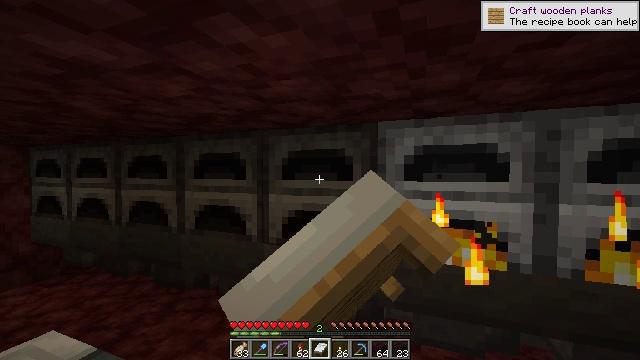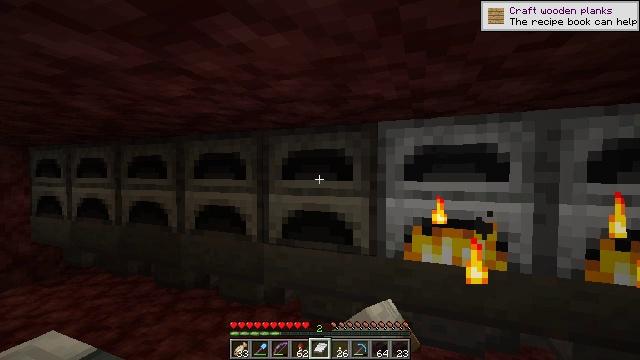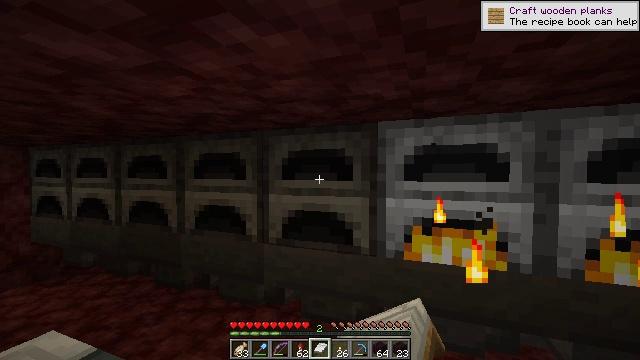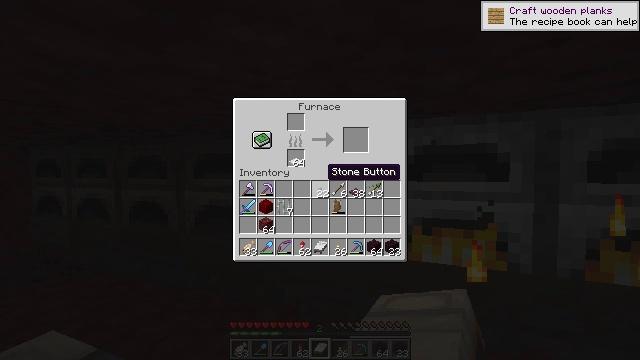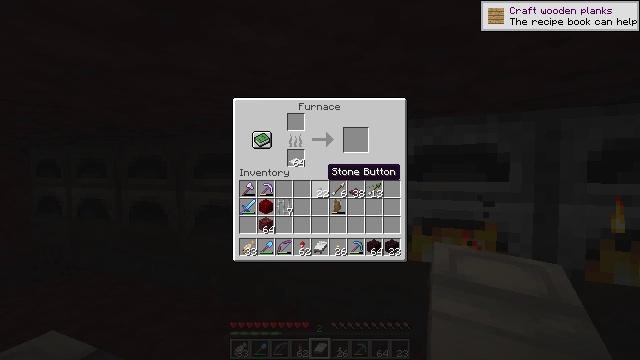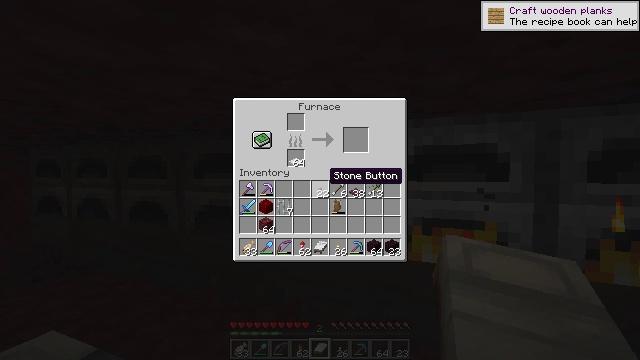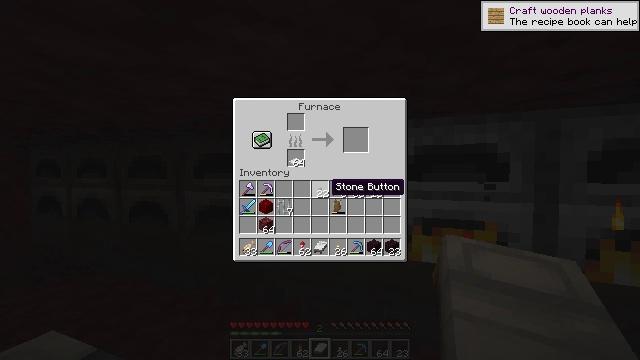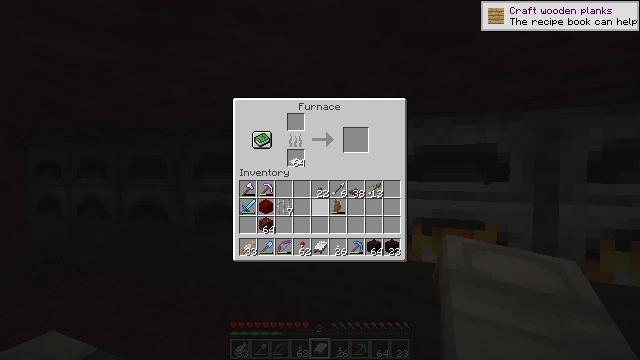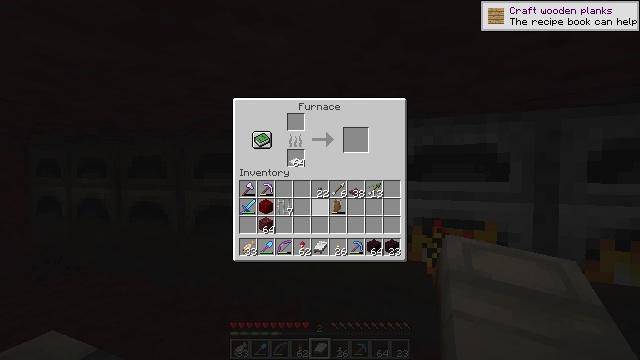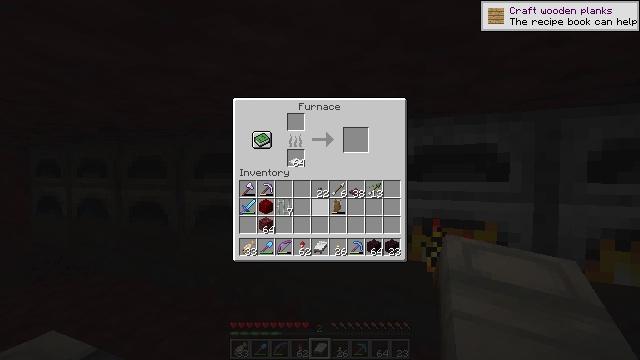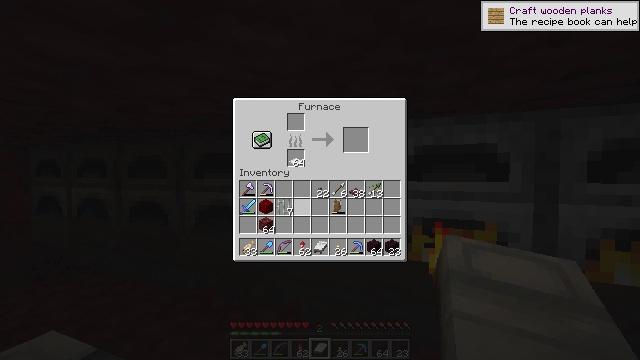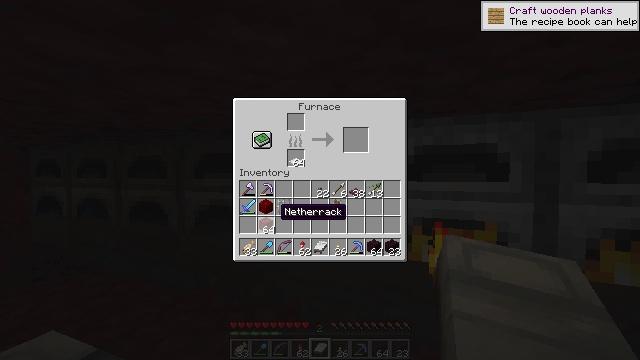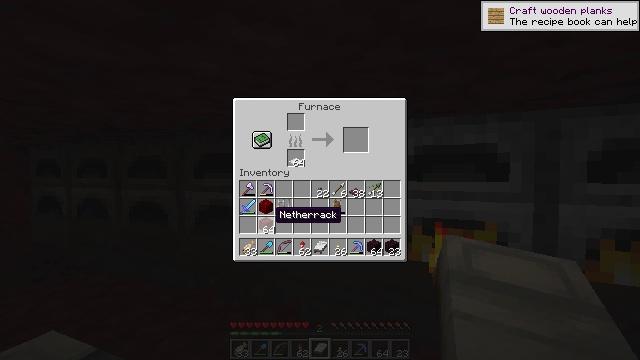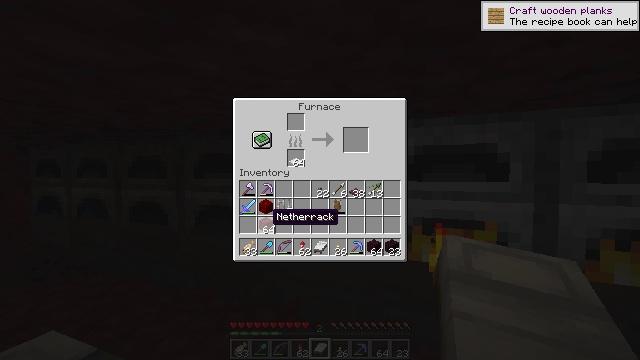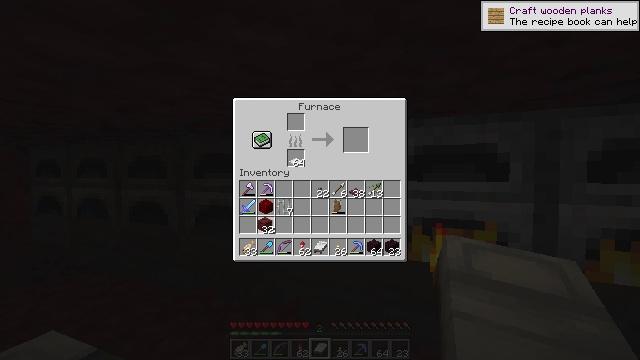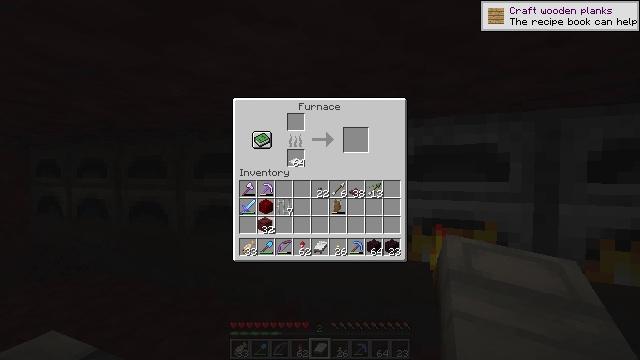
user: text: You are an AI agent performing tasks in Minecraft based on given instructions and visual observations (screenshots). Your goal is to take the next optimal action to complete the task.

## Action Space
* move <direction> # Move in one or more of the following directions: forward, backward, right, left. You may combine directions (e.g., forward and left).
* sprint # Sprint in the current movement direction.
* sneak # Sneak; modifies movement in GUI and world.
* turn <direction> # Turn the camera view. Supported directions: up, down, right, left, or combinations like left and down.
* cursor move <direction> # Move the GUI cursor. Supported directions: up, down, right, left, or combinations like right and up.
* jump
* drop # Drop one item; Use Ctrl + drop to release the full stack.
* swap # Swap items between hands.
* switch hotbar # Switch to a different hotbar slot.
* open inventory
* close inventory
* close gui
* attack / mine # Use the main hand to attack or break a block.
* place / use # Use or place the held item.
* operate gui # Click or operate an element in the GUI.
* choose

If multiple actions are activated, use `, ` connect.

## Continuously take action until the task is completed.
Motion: motion action
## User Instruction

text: Interact with the furnace to obtain nether bricks.
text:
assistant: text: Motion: no_op
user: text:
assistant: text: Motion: no_op
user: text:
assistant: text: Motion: no_op
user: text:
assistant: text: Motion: no_op
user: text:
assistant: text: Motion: no_op
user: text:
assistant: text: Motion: cursor move down
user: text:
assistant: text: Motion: cursor move down
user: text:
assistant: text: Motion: no_op
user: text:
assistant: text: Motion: no_op
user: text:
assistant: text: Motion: cursor move left
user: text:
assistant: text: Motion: cursor move left
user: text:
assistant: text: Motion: no_op
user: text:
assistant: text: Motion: no_op
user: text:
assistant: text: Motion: choose
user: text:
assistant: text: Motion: choose
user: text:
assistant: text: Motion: no_op
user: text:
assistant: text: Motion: cursor move right
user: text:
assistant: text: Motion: no_op
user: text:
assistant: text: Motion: operate gui
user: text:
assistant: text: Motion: operate gui
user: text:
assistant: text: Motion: no_op
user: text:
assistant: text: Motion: no_op
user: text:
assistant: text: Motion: no_op
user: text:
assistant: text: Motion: no_op
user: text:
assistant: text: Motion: no_op
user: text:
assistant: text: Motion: no_op
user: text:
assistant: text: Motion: sneak
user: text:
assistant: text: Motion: sneak
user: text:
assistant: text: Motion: sneak, choose
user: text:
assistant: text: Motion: sneak, choose